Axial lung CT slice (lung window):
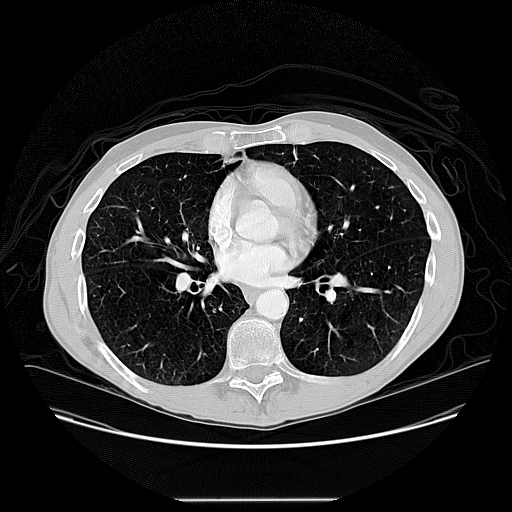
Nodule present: no